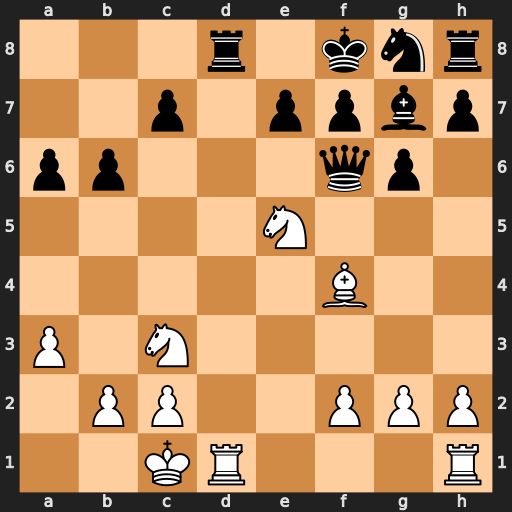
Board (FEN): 3r1knr/2p1ppbp/pp3qp1/4N3/5B2/P1N5/1PP2PPP/2KR3R
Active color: w
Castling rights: -
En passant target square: -
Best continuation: Rxd8#